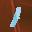
Label: 1